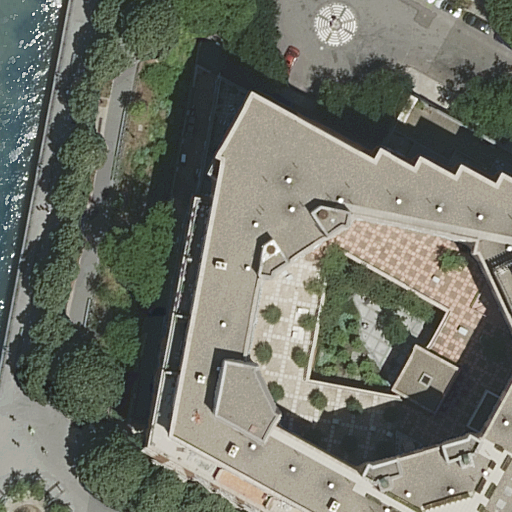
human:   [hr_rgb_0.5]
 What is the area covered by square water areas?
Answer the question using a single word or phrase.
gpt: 0m2

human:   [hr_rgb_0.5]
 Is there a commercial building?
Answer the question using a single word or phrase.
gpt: no

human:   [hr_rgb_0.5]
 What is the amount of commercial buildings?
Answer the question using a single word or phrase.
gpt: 0

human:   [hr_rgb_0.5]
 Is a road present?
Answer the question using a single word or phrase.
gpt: yes

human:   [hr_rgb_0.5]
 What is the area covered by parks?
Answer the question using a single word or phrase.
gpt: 5149m2

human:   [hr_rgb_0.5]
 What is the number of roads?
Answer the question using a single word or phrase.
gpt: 6

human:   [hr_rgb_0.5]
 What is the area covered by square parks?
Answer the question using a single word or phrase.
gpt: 0m2

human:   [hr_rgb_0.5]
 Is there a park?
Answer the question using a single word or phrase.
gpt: yes

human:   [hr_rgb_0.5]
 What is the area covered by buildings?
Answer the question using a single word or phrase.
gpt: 1226m2

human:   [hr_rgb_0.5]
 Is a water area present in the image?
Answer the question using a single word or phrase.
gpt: yes

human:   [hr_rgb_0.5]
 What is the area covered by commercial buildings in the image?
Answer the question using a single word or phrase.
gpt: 0m2

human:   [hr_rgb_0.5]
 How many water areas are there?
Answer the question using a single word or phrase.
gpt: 1

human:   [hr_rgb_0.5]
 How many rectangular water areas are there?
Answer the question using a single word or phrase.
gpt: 1

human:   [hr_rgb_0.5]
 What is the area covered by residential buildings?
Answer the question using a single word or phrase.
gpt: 1226m2

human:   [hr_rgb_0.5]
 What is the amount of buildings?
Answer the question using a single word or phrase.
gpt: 1

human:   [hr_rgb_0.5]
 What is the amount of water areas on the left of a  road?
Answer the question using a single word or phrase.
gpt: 1

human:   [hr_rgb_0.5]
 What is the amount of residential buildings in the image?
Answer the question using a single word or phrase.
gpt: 1

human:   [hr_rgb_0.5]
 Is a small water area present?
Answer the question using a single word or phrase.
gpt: no

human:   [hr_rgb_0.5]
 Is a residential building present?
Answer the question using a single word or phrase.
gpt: yes

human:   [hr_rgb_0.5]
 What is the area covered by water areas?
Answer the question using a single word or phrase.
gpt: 473m2

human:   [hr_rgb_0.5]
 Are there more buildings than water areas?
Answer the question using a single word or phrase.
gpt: no

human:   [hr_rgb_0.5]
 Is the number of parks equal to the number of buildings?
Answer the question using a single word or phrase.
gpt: no

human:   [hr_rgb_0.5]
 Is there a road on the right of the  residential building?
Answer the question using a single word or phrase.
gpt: no

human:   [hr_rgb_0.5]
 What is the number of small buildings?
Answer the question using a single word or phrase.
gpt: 0

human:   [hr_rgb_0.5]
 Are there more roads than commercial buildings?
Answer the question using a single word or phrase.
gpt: yes

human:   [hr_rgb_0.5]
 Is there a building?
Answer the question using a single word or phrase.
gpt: yes

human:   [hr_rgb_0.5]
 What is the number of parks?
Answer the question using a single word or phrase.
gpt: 2

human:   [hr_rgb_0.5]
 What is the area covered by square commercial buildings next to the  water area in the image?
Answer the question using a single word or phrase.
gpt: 0m2

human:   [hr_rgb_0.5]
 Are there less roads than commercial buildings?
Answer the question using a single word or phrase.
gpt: no

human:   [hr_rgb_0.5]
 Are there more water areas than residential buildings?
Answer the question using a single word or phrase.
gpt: no

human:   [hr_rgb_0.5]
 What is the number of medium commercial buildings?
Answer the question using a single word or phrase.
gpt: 0

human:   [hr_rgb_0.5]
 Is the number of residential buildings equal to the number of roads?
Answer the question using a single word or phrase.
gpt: no

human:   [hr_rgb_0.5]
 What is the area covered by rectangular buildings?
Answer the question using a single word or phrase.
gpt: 1226m2

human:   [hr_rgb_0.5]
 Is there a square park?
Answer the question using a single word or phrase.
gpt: no

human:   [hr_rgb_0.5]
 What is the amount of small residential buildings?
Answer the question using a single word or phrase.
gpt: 0

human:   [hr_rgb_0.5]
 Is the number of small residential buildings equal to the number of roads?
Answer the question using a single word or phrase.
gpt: no

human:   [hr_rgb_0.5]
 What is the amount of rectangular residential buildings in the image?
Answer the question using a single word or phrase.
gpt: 1

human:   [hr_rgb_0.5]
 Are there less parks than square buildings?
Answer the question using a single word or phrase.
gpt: no

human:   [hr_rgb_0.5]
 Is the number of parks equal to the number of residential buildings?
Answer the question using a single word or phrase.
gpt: no

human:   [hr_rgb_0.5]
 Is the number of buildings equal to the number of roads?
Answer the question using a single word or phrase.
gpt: no

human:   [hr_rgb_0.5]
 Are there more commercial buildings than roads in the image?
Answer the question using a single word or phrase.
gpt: no

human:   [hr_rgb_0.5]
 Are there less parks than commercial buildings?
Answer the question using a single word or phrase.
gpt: no

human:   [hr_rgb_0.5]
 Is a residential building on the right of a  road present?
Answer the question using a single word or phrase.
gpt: yes

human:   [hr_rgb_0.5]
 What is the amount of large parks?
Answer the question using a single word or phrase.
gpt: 1

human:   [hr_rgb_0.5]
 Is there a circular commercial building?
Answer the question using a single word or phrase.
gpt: no

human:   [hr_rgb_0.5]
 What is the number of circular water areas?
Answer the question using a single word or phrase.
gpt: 0

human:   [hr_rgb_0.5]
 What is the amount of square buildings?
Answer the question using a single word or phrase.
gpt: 0

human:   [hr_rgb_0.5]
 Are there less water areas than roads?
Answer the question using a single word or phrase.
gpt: yes

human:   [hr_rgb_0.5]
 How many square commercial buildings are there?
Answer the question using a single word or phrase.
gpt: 0

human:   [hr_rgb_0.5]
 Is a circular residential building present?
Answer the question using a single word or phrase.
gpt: no

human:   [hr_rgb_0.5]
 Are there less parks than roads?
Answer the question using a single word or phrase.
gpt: yes

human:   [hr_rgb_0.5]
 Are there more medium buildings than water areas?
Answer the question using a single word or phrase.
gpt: no

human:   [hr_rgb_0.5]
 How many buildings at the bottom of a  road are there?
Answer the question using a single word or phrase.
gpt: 1

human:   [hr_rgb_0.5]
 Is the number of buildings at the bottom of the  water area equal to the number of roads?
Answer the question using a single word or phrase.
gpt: no

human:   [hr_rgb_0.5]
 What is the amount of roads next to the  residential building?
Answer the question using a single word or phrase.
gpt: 6

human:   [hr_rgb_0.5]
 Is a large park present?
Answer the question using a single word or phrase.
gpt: yes

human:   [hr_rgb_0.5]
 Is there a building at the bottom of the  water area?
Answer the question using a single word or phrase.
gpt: no

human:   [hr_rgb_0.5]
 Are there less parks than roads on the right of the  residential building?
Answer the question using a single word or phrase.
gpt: no

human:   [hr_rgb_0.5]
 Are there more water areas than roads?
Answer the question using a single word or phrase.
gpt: no

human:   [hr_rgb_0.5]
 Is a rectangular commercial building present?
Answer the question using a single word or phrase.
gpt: no

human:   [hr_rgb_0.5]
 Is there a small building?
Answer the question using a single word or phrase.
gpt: no

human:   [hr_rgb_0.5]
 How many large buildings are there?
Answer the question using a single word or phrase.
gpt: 1

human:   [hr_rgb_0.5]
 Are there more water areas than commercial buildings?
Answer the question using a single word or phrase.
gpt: yes

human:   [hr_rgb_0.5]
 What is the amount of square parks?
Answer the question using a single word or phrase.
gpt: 0